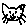
Label: cat